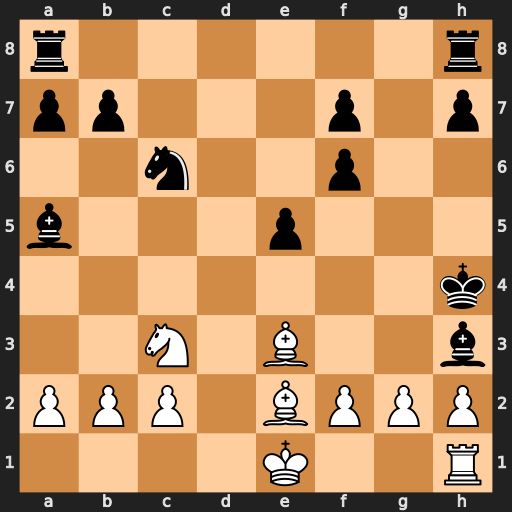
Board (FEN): r6r/pp3p1p/2n2p2/b3p3/7k/2N1B2b/PPP1BPPP/4K2R
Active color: w
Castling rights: K
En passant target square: -
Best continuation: g3#